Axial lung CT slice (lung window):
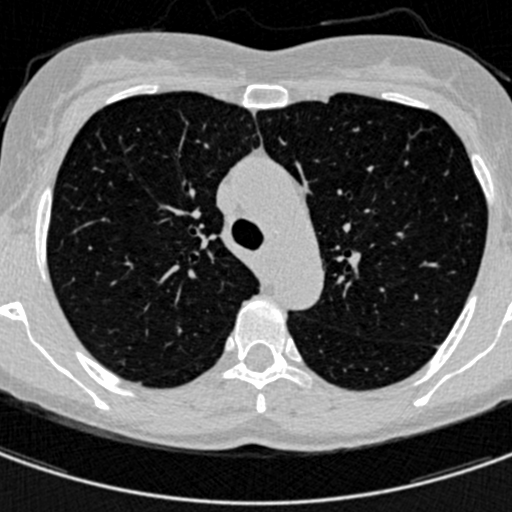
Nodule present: no